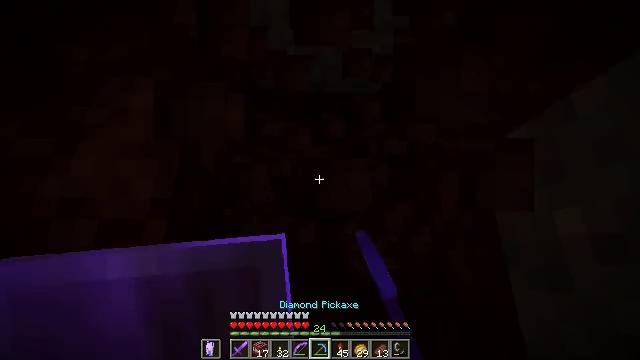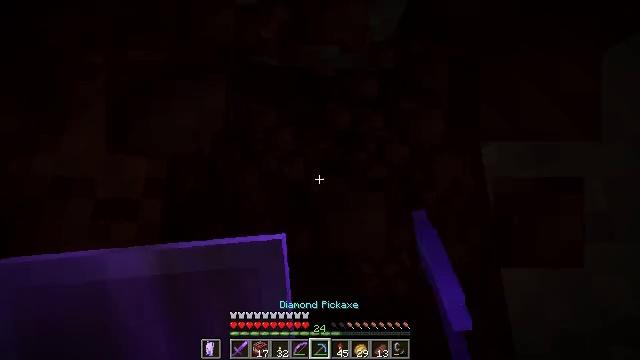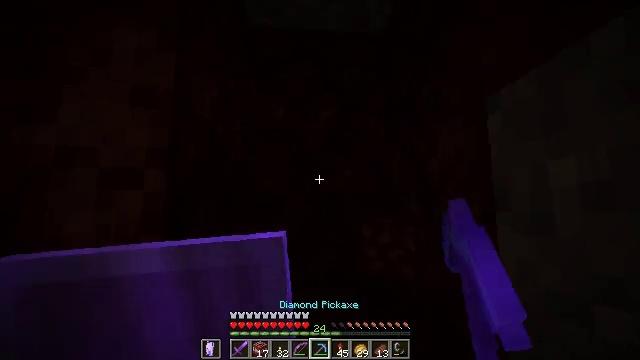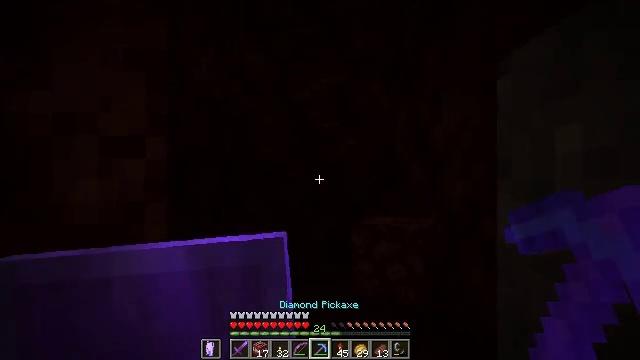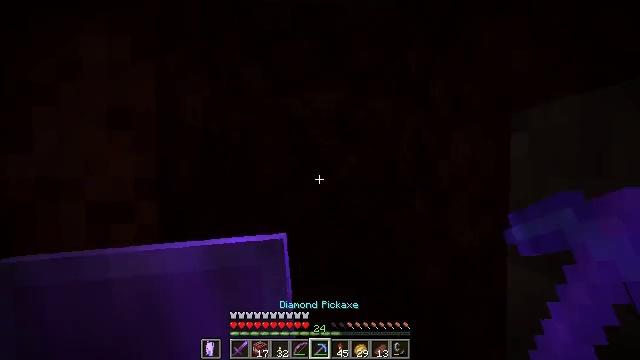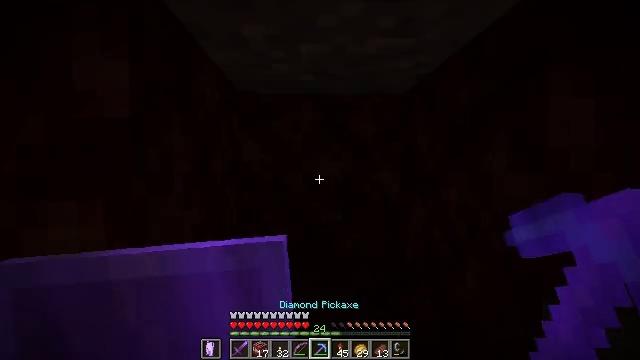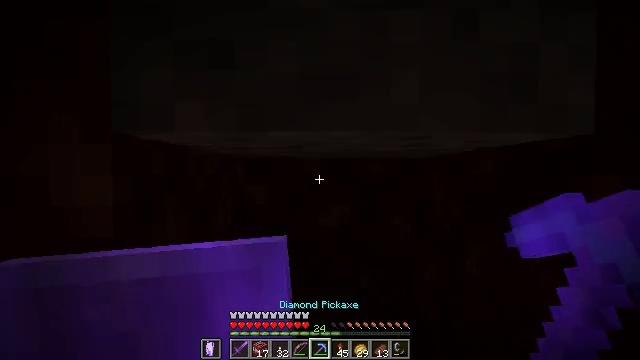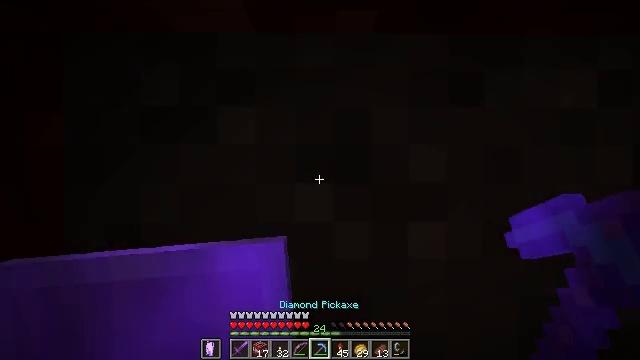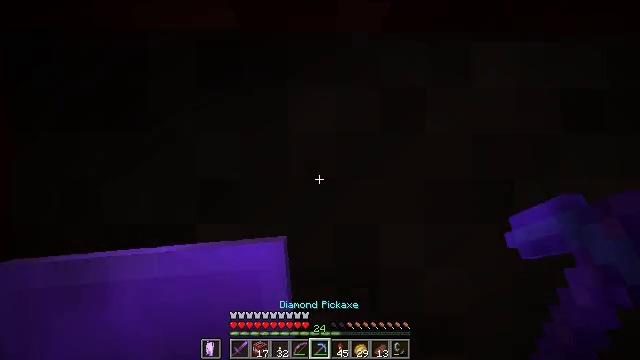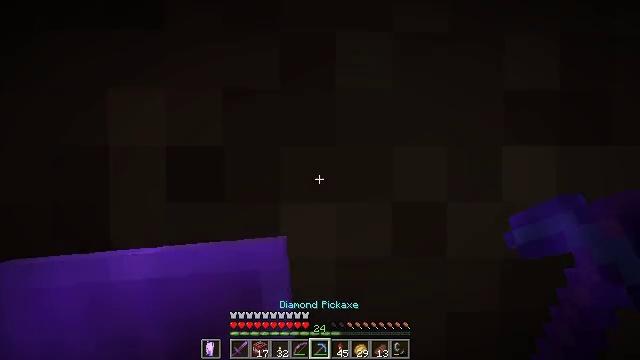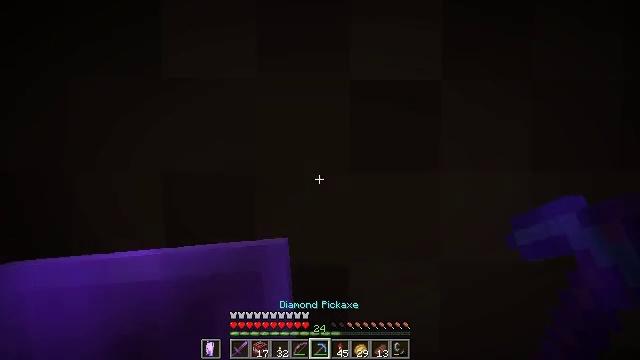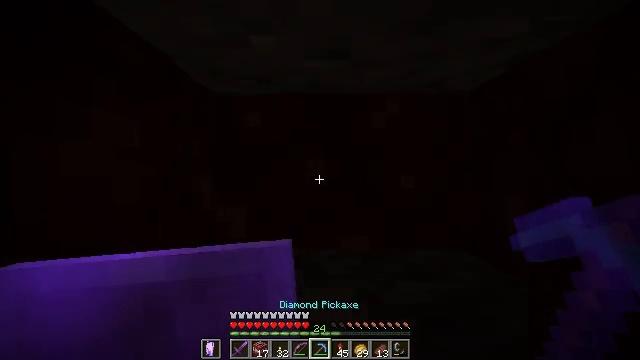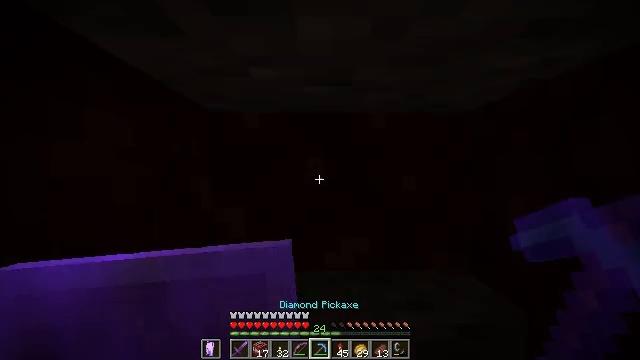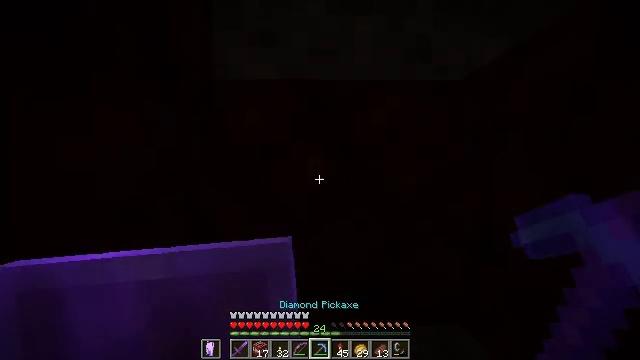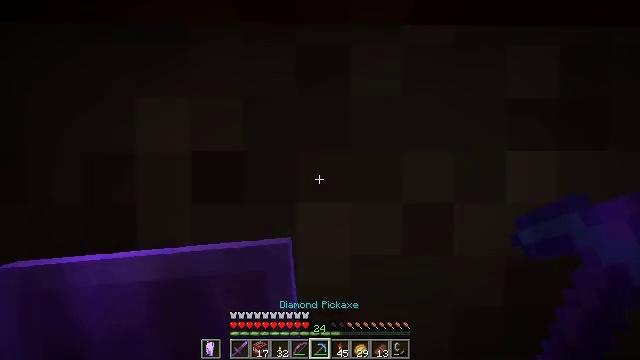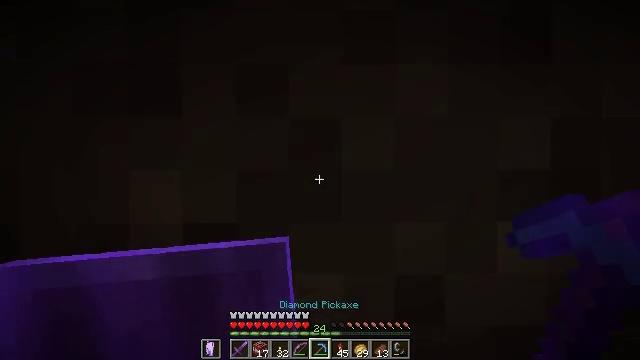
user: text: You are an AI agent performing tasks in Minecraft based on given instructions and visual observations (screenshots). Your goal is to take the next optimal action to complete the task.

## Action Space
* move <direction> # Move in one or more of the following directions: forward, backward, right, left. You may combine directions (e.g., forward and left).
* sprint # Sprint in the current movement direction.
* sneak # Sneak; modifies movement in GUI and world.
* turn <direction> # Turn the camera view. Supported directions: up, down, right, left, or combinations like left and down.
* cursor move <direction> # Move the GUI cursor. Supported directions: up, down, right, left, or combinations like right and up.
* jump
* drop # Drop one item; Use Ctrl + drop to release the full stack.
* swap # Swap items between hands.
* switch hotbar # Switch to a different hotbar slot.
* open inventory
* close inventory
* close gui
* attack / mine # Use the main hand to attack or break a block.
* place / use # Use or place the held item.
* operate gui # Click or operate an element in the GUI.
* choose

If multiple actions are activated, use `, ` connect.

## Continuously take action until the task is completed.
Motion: motion action
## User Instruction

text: Dig through gravel to clear a path.
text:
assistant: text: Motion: turn down
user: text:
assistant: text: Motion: turn down
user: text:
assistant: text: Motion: turn down
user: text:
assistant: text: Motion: move forward, turn down, jump
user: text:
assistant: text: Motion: move forward, jump
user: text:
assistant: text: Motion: move forward, turn left, jump
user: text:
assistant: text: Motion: move forward, jump
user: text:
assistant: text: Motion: move forward
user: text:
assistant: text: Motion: no_op
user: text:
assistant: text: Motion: no_op
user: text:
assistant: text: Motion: no_op
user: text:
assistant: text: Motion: no_op
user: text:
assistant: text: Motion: no_op
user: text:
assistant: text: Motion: no_op
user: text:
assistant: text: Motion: no_op
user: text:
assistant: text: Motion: no_op
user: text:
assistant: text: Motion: no_op
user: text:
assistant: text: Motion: no_op
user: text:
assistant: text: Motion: no_op
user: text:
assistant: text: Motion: no_op
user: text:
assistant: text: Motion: turn up
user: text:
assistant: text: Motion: turn up
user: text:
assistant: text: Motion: turn up
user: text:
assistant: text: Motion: turn up
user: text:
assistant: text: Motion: no_op
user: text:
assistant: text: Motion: no_op
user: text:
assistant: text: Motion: no_op
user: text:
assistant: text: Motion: no_op
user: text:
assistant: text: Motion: no_op
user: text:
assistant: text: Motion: no_op